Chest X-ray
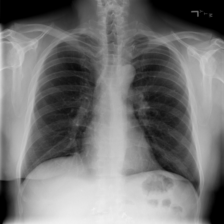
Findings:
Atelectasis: negative
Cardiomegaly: negative
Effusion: positive
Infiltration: negative
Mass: negative
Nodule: negative
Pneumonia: negative
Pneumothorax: positive
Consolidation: negative
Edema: negative
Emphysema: negative
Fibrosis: negative
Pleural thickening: negative
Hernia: negative